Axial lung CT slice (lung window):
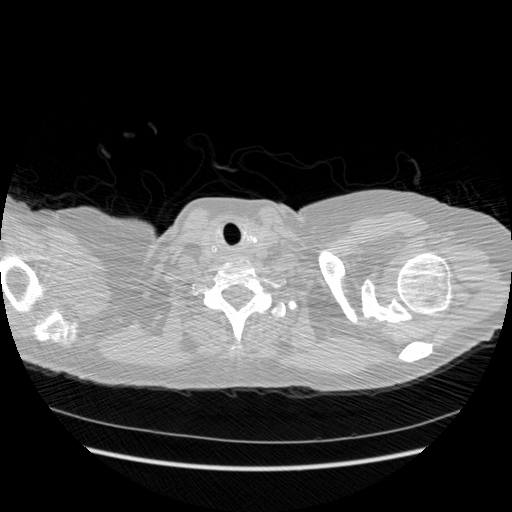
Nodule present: no